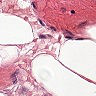
Metastatic tissue present: no